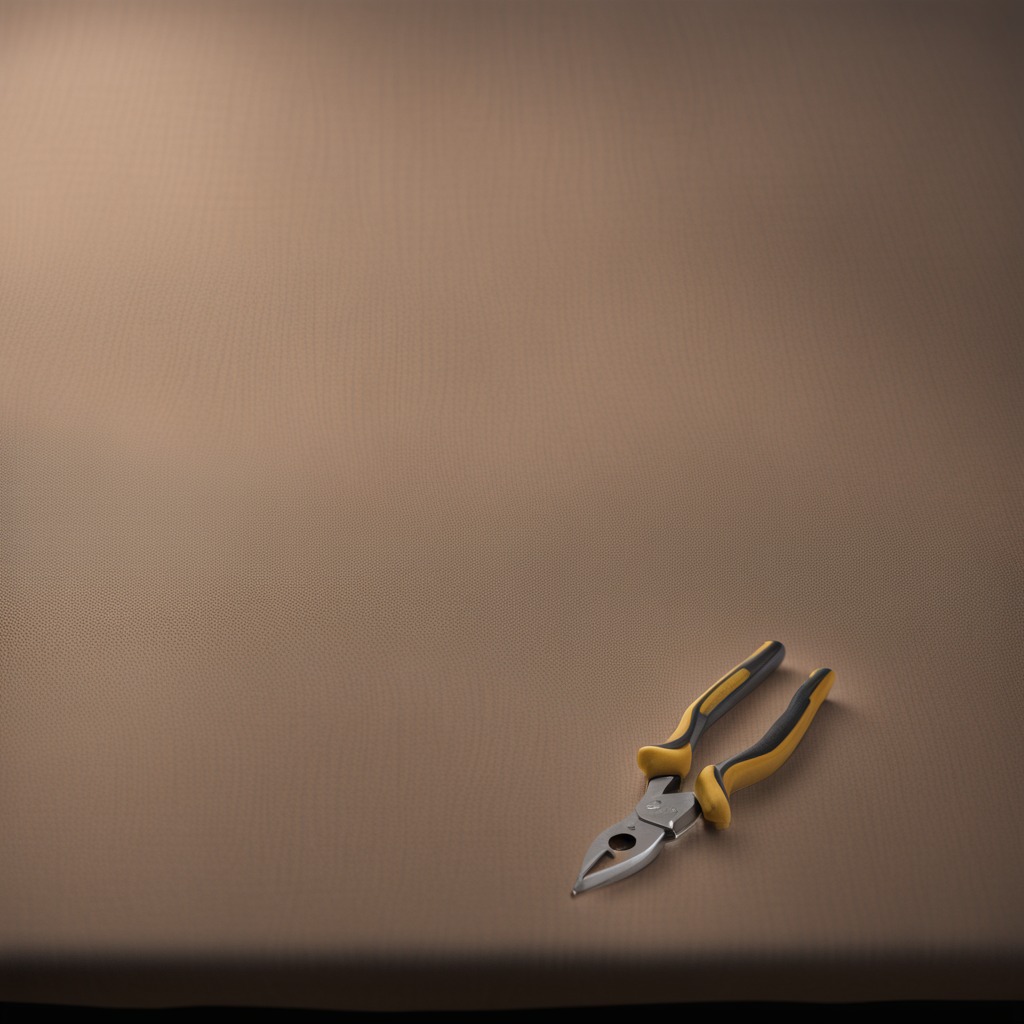
A plier lying on a wooden table.